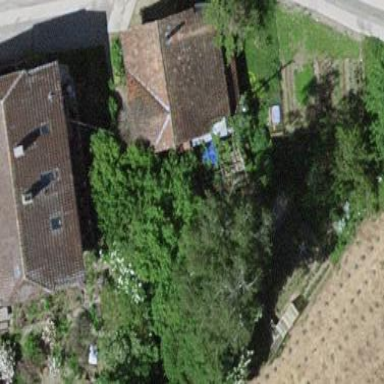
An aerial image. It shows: Rural barn.